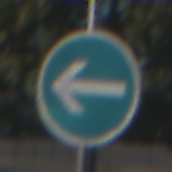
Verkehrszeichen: VorgeschriebeneFahrtrichtungHierLinks
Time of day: MorningAfternoon
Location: Outdoor (Urban)
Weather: Clear
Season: NotSpecified
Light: Natural